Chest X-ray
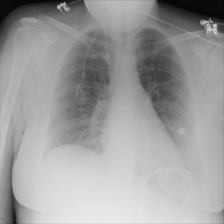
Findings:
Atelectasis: negative
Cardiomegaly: negative
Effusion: negative
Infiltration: negative
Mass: negative
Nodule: negative
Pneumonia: negative
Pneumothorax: negative
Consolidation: negative
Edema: negative
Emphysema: negative
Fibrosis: negative
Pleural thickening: negative
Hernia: negative